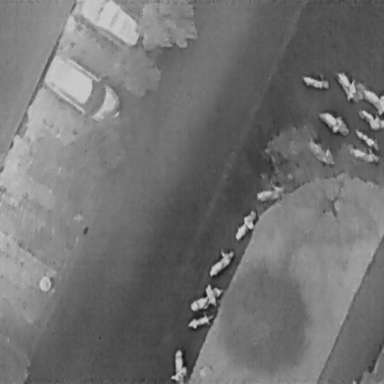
There are 16 objects shown in the infrared image, including 14 Bicycles, and two Cars.